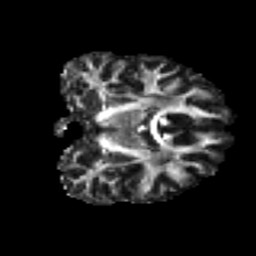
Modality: FA
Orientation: coronal
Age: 30
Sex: male
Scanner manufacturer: ge
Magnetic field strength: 3 T
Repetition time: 7.8 s
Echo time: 0.0606 s